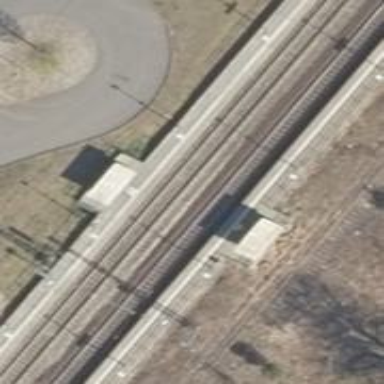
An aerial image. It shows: Stop position for public transport at railway stop.